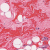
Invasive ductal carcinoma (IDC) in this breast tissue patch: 0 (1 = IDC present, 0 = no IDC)